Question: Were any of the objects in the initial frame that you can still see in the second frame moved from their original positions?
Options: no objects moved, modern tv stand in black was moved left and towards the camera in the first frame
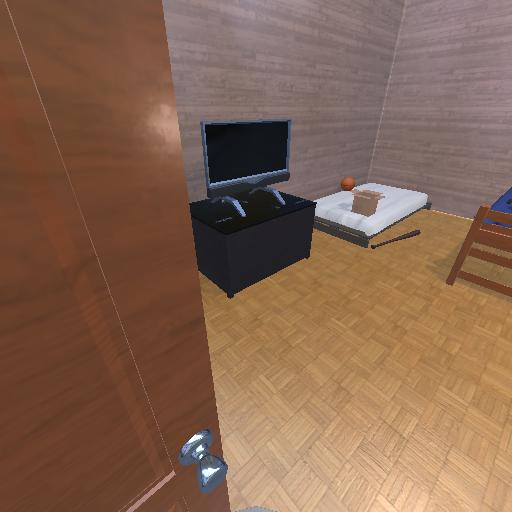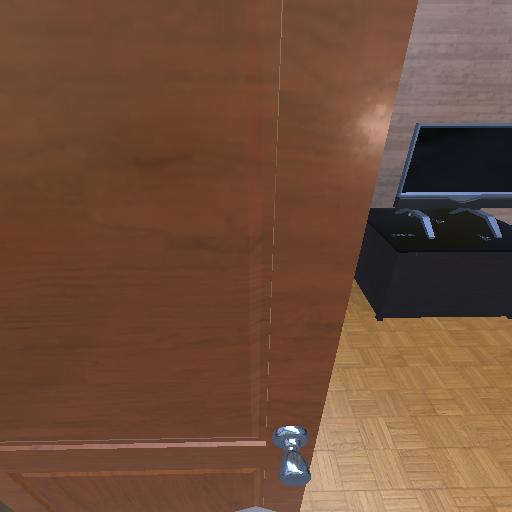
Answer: no objects moved